Question: I'm making an website and I'm including google maps v3 with <URL>.
What I wanted to do is reproduce the default window from google maps and have something like this:

There's a way to reproduce this ?
Thanks
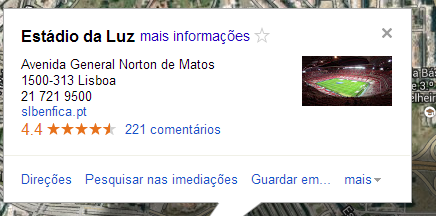
Answer: Your plugin allow to append HTML in the last elem of the Json in the 'baloon_text'.
'''
{"latitude": "31.42", "longitude":"-98.61", "icon": "i.png", "baloon_text": ''}
'''
So you can append your own HTML content for each marker. Based on this, you just have to reproduce what you want, and in this case the old .
I've got some time, so I've made a <URL>